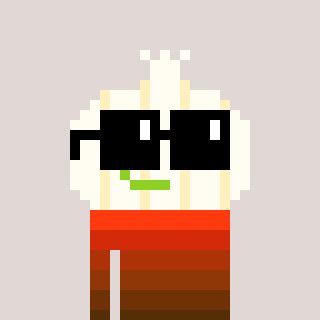
a pixel art character with square black sunglasses, a garlic-shaped head and a slimegreen-colored body on a warm background